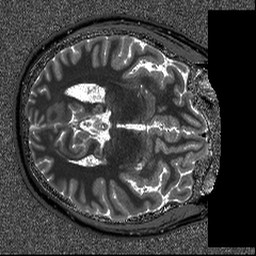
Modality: T1map
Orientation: axial
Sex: male